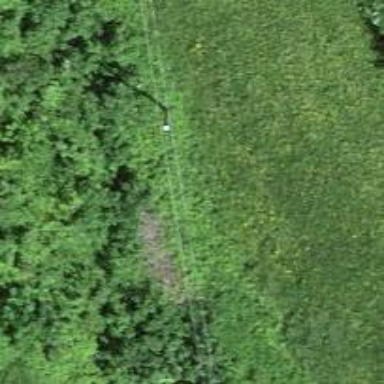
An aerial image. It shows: Power pole.